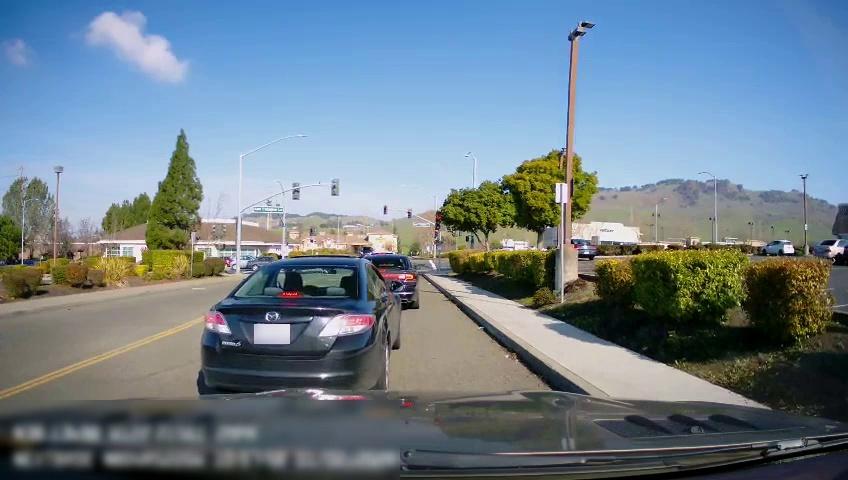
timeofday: Day
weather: Sunny
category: Drivable Space
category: Drivable Space
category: Vehicles | Car
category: Vehicles | Car
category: Vehicles | Car
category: Vehicles | Car
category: Vehicles | Car
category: Vehicles | SUV
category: Vehicles | SUV
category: Vehicles | Car
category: Lanes | Current Lane
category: Lanes | Opposite Lane
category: Traffic | Signs
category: Traffic | Signs
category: Traffic | Lights
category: Traffic | Lights